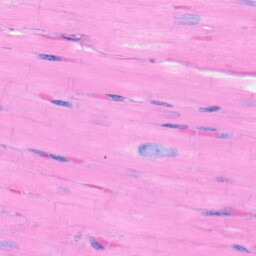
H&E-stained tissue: Heart